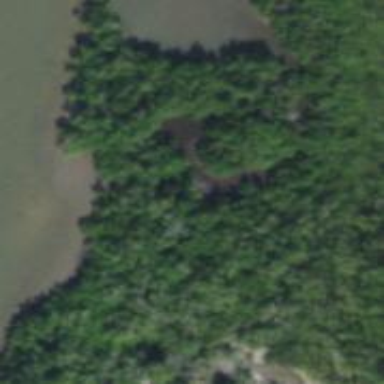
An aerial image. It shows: Wetland area dominated by mangroves.